Question: I am trying to implement a list with videos like vine or Instagram app. Where they play video plays when list item is shown or fully visible and video pauses when list item gets hided. I am using textureview with media player to play a video from url and added it as list item in recyclerview. Following is my code.
VideosAdapter Class:
'''
public class VideosAdapter extends RecyclerView.Adapter<VideosAdapter.ViewHolder> {
Context context;
private ArrayList<String> urls;
public static class ViewHolder extends RecyclerView.ViewHolder {
public LinearLayout layout;
public TextView textView;
public ViewHolder(View v) {
super(v);
layout = (LinearLayout) v.findViewById(R.id.linearLayout);
textView = (TextView) v.findViewById(R.id.textView);
}
}
public VideosAdapter(Context context, ArrayList<String> urls) {
this.context = context;
this.urls = urls;
}
// Create new views (invoked by the layout manager)
@Override
public VideosAdapter.ViewHolder onCreateViewHolder(ViewGroup parent, int viewType) {
// create a new view
View v = LayoutInflater.from(parent.getContext()).inflate(R.layout.view_main, parent, false);
ViewHolder viewHolder = new ViewHolder(v);
return viewHolder;
}
// Replace the contents of a view (invoked by the layout manager)
@Override
public void onBindViewHolder(ViewHolder holder, int position) {
String url = urls.get(position);
holder.textView.setText(url);
playVideo(holder, url);
}
@Override
public int getItemCount() {
return urls.size();
}
private void playVideo(ViewHolder holder, String url)
{
final CustomVideoPlayer vid = new CustomVideoPlayer(String.valueOf(url), context);
holder.layout.addView(vid);
holder.layout.setOnClickListener(new View.OnClickListener() {
@Override
public void onClick(View v) {
vid.changePlayState();
}
});
}
}
'''
CustomVideoPlayer Class:
'''
public class CustomVideoPlayer extends TextureView implements TextureView.SurfaceTextureListener
{
Context context;
String url;
MediaPlayer mp;
Surface surface;
SurfaceTexture s;
public CustomVideoPlayer(Context context, AttributeSet attrs)
{
super(context, attrs);
this.context = context;
}
public CustomVideoPlayer(String ur, Context context)
{
super(context);
this.setSurfaceTextureListener(this);
this.url = ur;
this.context = context;
}
@Override
public void onSurfaceTextureAvailable(final SurfaceTexture surface, int arg1, int arg2) {
this.s = surface;
Log.d("url", this.url);
startVideo(surface);
}
@Override
public boolean onSurfaceTextureDestroyed(SurfaceTexture arg0) {
return true;
}
@Override
public void onSurfaceTextureSizeChanged(SurfaceTexture arg0, int arg1,int arg2) {
}
@Override
public void onSurfaceTextureUpdated(SurfaceTexture arg0) {
}
public void setVideo(String url)
{
this.url = url;
}
public void startVideo(SurfaceTexture t)
{
this.surface = new Surface(t);
this.mp = new MediaPlayer();
this.mp.setSurface(this.surface);
try {
Uri uri = Uri.parse(this.url);
this.mp.setDataSource(url);
this.mp.prepareAsync();
this.mp.setOnPreparedListener(new MediaPlayer.OnPreparedListener() {
public void onPrepared(MediaPlayer mp) {
mp.setLooping(true);
mp.start();
}
});
} catch (IllegalArgumentException e1) {
e1.printStackTrace();
} catch (SecurityException e1) {
e1.printStackTrace();
} catch (IllegalStateException e1) {
e1.printStackTrace();
} catch (IOException e1) {
e1.printStackTrace();
}
try {
} catch (IllegalArgumentException e) {
e.printStackTrace();
} catch (SecurityException e) {
e.printStackTrace();
} catch (IllegalStateException e) {
e.printStackTrace();
}
try {
} catch (IllegalStateException e) {
e.printStackTrace();
}
}
public void changePlayState()
{
if(this.mp.isPlaying())
this.mp.pause();
else
this.mp.start();
}
}
'''
When i run this code there are multiple issues in it.
1) First two items/videos buffers and play fine. But when i scroll it does not load third video and first video also gets removed from the list.
2) On scroll videos/list items starts buffering again for the item that was already buffered.
3) On fast scroll list gets too laggy and get stuck and crashes.
Attached is the image of logcat that i get while list scroll and video playing.

Can anyone guide me through this? What is the right way to create a list like vine app?
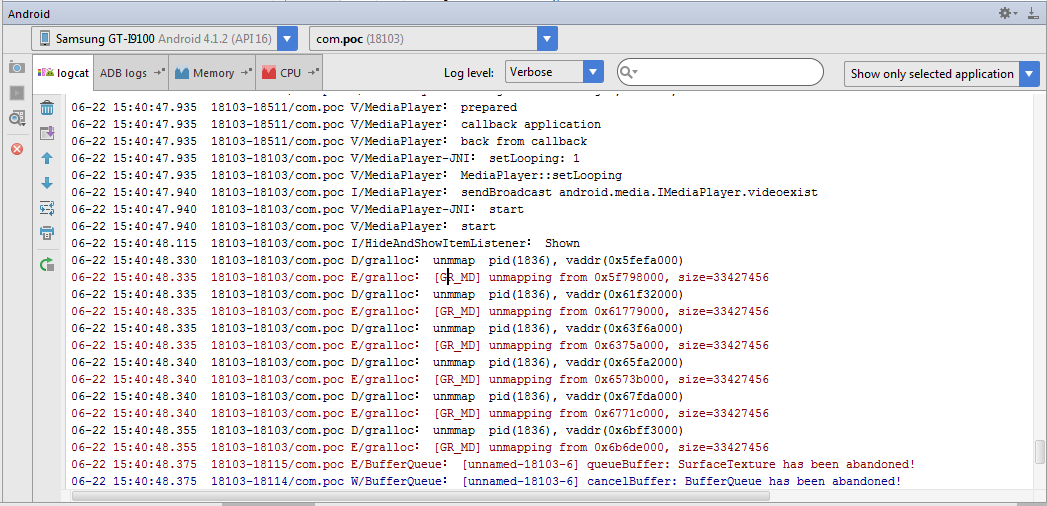
Answer: I was able to achieve that by first downloading the videos from url and then playing it with custom player. Here is how i did in case if anyone else needed that:
1) Get all url's need to be played
2) Start downloading videos (in queue) from urls in local storage and keep a flag in preferences (that a video is already downloaded or not)
3) Assign urls to Adapter in which initialize object of video player controller that handles video playbacks
4) Set addOnScrollListener to check which position/video is currently visible and check if video is already downloaded or not if yes then play it.
Following is complete code:
'''
public class MainActivity extends ActionBarActivity implements IVideoDownloadListener {
private static String TAG = "MainActivity";
private Context context;
private RecyclerView mRecyclerView;
private ProgressBar progressBar;
private VideosAdapter mAdapter;
private RecyclerView.LayoutManager mLayoutManager;
private ArrayList<Video> urls;
VideosDownloader videosDownloader;
@Override
protected void onCreate(Bundle savedInstanceState) {
super.onCreate(savedInstanceState);
setContentView(R.layout.activity_main);
context = MainActivity.this;
mRecyclerView = (RecyclerView) findViewById(R.id.my_recycler_view);
progressBar = (ProgressBar) findViewById(R.id.progressBar);
urls = new ArrayList<Video>();
mRecyclerView.setHasFixedSize(true);
mLayoutManager = new LinearLayoutManager(this);
mRecyclerView.setLayoutManager(mLayoutManager);
mAdapter = new VideosAdapter(MainActivity.this, urls);
mRecyclerView.setAdapter(mAdapter);
videosDownloader = new VideosDownloader(context);
videosDownloader.setOnVideoDownloadListener(this);
if(Utils.hasConnection(context))
{
getVideoUrls();
mRecyclerView.addOnScrollListener(new RecyclerView.OnScrollListener() {
@Override
public void onScrolled(RecyclerView recyclerView, int dx, int dy) {
super.onScrolled(recyclerView, dx, dy);
}
@Override
public void onScrollStateChanged(RecyclerView recyclerView, int newState) {
super.onScrollStateChanged(recyclerView, newState);
if (newState == RecyclerView.SCROLL_STATE_IDLE) {
LinearLayoutManager layoutManager = ((LinearLayoutManager) recyclerView.getLayoutManager());
int firstVisiblePosition = layoutManager.findFirstVisibleItemPosition();
int findFirstCompletelyVisibleItemPosition = layoutManager.findFirstCompletelyVisibleItemPosition();
Video video;
if (urls != null && urls.size() > 0)
{
if (findFirstCompletelyVisibleItemPosition >= 0) {
video = urls.get(findFirstCompletelyVisibleItemPosition);
mAdapter.videoPlayerController.setcurrentPositionOfItemToPlay(findFirstCompletelyVisibleItemPosition);
mAdapter.videoPlayerController.handlePlayBack(video);
}
else
{
video = urls.get(firstVisiblePosition);
mAdapter.videoPlayerController.setcurrentPositionOfItemToPlay(firstVisiblePosition);
mAdapter.videoPlayerController.handlePlayBack(video);
}
}
}
}
});
}
else
Toast.makeText(context, "No internet available", Toast.LENGTH_LONG).show();
}
@Override
public void onVideoDownloaded(Video video) {
mAdapter.videoPlayerController.handlePlayBack(video);
}
private void getVideoUrls()
{
Video video1 = new Video("0", "1", "http://techslides.com/demos/sample-videos/small.mp4");
urls.add(video1);
Video video2 = new Video("1", "2", "http://www.quirksmode.org/html5/videos/big_buck_bunny.mp4");
urls.add(video2);
Video video3 = new Video("2", "3", "http://sample-videos.com/video/mp4/720/big_buck_bunny_720p_1mb.mp4");
urls.add(video3);
Video video4 = new Video("3", "4", "http://dev.exiv2.org/attachments/341/video-2012-07-05-02-29-27.mp4");
urls.add(video4);
Video video5 = new Video("4", "5", "http://techslides.com/demos/sample-videos/small.mp4");
urls.add(video5);
Video video6 = new Video("5", "6", "http://www.quirksmode.org/html5/videos/big_buck_bunny.mp4");
urls.add(video6);
Video video7 = new Video("6", "7", "http://sample-videos.com/video/mp4/720/big_buck_bunny_720p_1mb.mp4");
urls.add(video7);
mAdapter.notifyDataSetChanged();
progressBar.setVisibility(View.GONE);
videosDownloader.startVideosDownloading(urls);
}
}
'''
'''
public class VideosAdapter extends RecyclerView.Adapter<VideosAdapter.ViewHolder> {
private static String TAG = "VideosAdapter";
Context context;
private ArrayList<Video> urls;
public VideoPlayerController videoPlayerController;
public static class ViewHolder extends RecyclerView.ViewHolder {
public TextView textView;
public ProgressBar progressBar;
public RelativeLayout layout;
public ViewHolder(View v) {
super(v);
layout = (RelativeLayout) v.findViewById(R.id.layout);
textView = (TextView) v.findViewById(R.id.textView);
progressBar = (ProgressBar) v.findViewById(R.id.progressBar);
}
}
public VideosAdapter(Context context, final ArrayList<Video> urls) {
this.context = context;
this.urls = urls;
videoPlayerController = new VideoPlayerController(context);
}
// Create new views (invoked by the layout manager)
@Override
public ViewHolder onCreateViewHolder(ViewGroup parent, int viewType) {
// create a new view
View v = LayoutInflater.from(parent.getContext()).inflate(R.layout.view_main, parent, false);
Configuration configuration = context.getResources().getConfiguration();
int screenWidthDp = configuration.screenWidthDp; //The current width of the available screen space, in dp units, corresponding to screen width resource qualifier.
int smallestScreenWidthDp = configuration.smallestScreenWidthDp; //The smallest screen size an application will see in normal operation, corresponding to smallest screen width resource qualifier.
ViewHolder viewHolder = new ViewHolder(v);
int screenWidthPixels = Utils.convertDpToPixel(screenWidthDp, context);
RelativeLayout.LayoutParams rel_btn = new RelativeLayout.LayoutParams(
ViewGroup.LayoutParams.MATCH_PARENT, screenWidthPixels);
viewHolder.layout.setLayoutParams(rel_btn);
return viewHolder;
}
// Replace the contents of a view (invoked by the layout manager)
@Override
public void onBindViewHolder(final ViewHolder holder, int position) {
Video video = urls.get(position);
holder.textView.setText("Video " + video.getId());
final VideoPlayer videoPlayer = new VideoPlayer(context);
RelativeLayout.LayoutParams params = new RelativeLayout.LayoutParams(RelativeLayout.LayoutParams.MATCH_PARENT, RelativeLayout.LayoutParams.MATCH_PARENT);
videoPlayer.setLayoutParams(params);
holder.layout.addView(videoPlayer);
videoPlayerController.loadVideo(video, videoPlayer, holder.progressBar);
videoPlayer.setOnClickListener(new View.OnClickListener() {
@Override
public void onClick(View v) {
videoPlayer.changePlayState();
}
});
}
@Override
public void onViewRecycled(ViewHolder holder) {
super.onViewRecycled(holder);
Log.d(TAG, "onViewRecycledCalled");
holder.layout.removeAllViews();
}
@Override
public int getItemCount() {
return urls.size();
}
}
'''
'''
public class VideosDownloader {
private static String TAG = "VideosDownloader";
Context context;
FileCache fileCache;
IVideoDownloadListener iVideoDownloadListener;
public VideosDownloader(Context context) {
this.context = context;
fileCache = new FileCache(context);
}
/////////////////////////////////////////////////////////////////
// Start downloading all videos from given urls
public void startVideosDownloading(final ArrayList<Video> videosList)
{
Thread thread = new Thread(new Runnable() {
@Override
public void run()
{
for(int i=0; i<videosList.size(); i++)
{
final Video video = videosList.get(i);
String id = video.getId();
String url = video.getUrl();
String isVideoDownloaded = Utils.readPreferences(context, video.getUrl(), "false");
boolean isVideoAvailable = Boolean.valueOf(isVideoDownloaded);
if(!isVideoAvailable)
{
//Download video from url
String downloadedPath = downloadVideo(url);
//Log.i(TAG, "Vides downloaded at: " + downloadedPath);
Activity activity = (Activity) context;
activity.runOnUiThread(new Runnable() {
@Override
public void run() {
Utils.savePreferences(context, video.getUrl(), "true");
iVideoDownloadListener.onVideoDownloaded(video);
}
});
}
}
}
});
thread.start();
}
/////////////////////////////////////////////////////////////////
private String downloadVideo(String urlStr)
{
URL url = null;
File file = null;
try
{
file = fileCache.getFile(urlStr);
url = new URL(urlStr);
long startTime = System.currentTimeMillis();
URLConnection ucon = null;
ucon = url.openConnection();
InputStream is = ucon.getInputStream();
BufferedInputStream inStream = new BufferedInputStream(is, 1024 * 5);
FileOutputStream outStream = new FileOutputStream(file);
byte[] buff = new byte[5 * 1024];
//Read bytes (and store them) until there is nothing more to read(-1)
int len;
while ((len = inStream.read(buff)) != -1) {
outStream.write(buff, 0, len);
}
//clean up
outStream.flush();
outStream.close();
inStream.close();
}
catch (MalformedURLException e) {
e.printStackTrace();
}
catch (IOException e) {
e.printStackTrace();
}
return file.getAbsolutePath();
}
public void setOnVideoDownloadListener(IVideoDownloadListener iVideoDownloadListener) {
this.iVideoDownloadListener = iVideoDownloadListener;
}
}
'''
'''
public class VideoPlayerController {
private static String TAG = "VideoPlayerController";
Context context;
FileCache fileCache;
int currentPositionOfItemToPlay = 0;
Video currentPlayingVideo;
private Map<String, VideoPlayer> videos = Collections.synchronizedMap(new WeakHashMap<String, VideoPlayer>());
private Map<String, ProgressBar> videosSpinner = Collections.synchronizedMap(new WeakHashMap<String, ProgressBar>());
public VideoPlayerController(Context context) {
this.context = context;
fileCache = new FileCache(context);
}
public void loadVideo(Video video, VideoPlayer videoPlayer, ProgressBar progressBar) {
//Add video to map
videos.put(video.getIndexPosition(), videoPlayer);
videosSpinner.put(video.getIndexPosition(), progressBar);
handlePlayBack(video);
}
//This method would check two things
//First if video is downloaded or its local path exist
//Second if the videoplayer of this video is currently showing in the list or visible
public void handlePlayBack(Video video)
{
//Check if video is available
if(isVideoDownloaded(video))
{
// then check if it is currently at a visible or playable position in the listview
if(isVideoVisible(video))
{
//IF yes then playvideo
playVideo(video);
}
}
}
private void playVideo(final Video video)
{
//Before playing it check if this video is already playing
if(currentPlayingVideo != video)
{
//Start playing new url
if(videos.containsKey(video.getIndexPosition()))
{
final VideoPlayer videoPlayer2 = videos.get(video.getIndexPosition());
String localPath = fileCache.getFile(video.getUrl()).getAbsolutePath();
if(!videoPlayer2.isLoaded)
{
videoPlayer2.loadVideo(localPath, video);
videoPlayer2.setOnVideoPreparedListener(new IVideoPreparedListener() {
@Override
public void onVideoPrepared(Video mVideo) {
//Pause current playing video if any
if(video.getIndexPosition() == mVideo.getIndexPosition())
{
if(currentPlayingVideo!=null)
{
VideoPlayer videoPlayer1 = videos.get(currentPlayingVideo.getIndexPosition());
videoPlayer1.pausePlay();
}
videoPlayer2.mp.start();
currentPlayingVideo = mVideo;
}
}
});
}
else
{
//Pause current playing video if any
if(currentPlayingVideo!=null)
{
VideoPlayer videoPlayer1 = videos.get(currentPlayingVideo.getIndexPosition());
videoPlayer1.pausePlay();
}
boolean isStarted = videoPlayer2.startPlay();
{
//Log.i(TAG, "Started playing Video Index: " + video.getIndexPosition());
//Log.i(TAG, "Started playing Video: " + video.getUrl());
}
currentPlayingVideo = video;
}
}
}
else
{
//Log.i(TAG, "Already playing Video: " + video.getUrl());
}
}
private boolean isVideoVisible(Video video) {
//To check if the video is visible in the listview or it is currently at a playable position
//we need the position of this video in listview and current scroll position of the listview
int positionOfVideo = Integer.valueOf(video.getIndexPosition());
if(currentPositionOfItemToPlay == positionOfVideo)
return true;
return false;
}
private boolean isVideoDownloaded(Video video) {
String isVideoDownloaded = Utils.readPreferences(context, video.getUrl(), "false");
boolean isVideoAvailable = Boolean.valueOf(isVideoDownloaded);
if(isVideoAvailable)
{
//If video is downloaded then hide its progress
hideProgressSpinner(video);
return true;
}
showProgressSpinner(video);
return false;
}
private void showProgressSpinner(Video video) {
ProgressBar progressBar = videosSpinner.get(video.getIndexPosition());
if(progressBar!=null)
progressBar.setVisibility(View.VISIBLE);
}
private void hideProgressSpinner(Video video) {
ProgressBar progressBar = videosSpinner.get(video.getIndexPosition());
if(progressBar!=null && progressBar.isShown())
{
progressBar.setVisibility(View.GONE);
Log.i(TAG, "ProgressSpinner Hided Index: " + video.getIndexPosition());
}
}
public void setcurrentPositionOfItemToPlay(int mCurrentPositionOfItemToPlay) {
currentPositionOfItemToPlay = mCurrentPositionOfItemToPlay;
}
}
'''
'''
public class VideoPlayer extends TextureView implements TextureView.SurfaceTextureListener {
private static String TAG = "VideoPlayer";
/**This flag determines that if current VideoPlayer object is first item of the list if it is first item of list*/
boolean isFirstListItem;
boolean isLoaded;
boolean isMpPrepared;
IVideoPreparedListener iVideoPreparedListener;
Video video;
String url;
MediaPlayer mp;
Surface surface;
SurfaceTexture s;
public VideoPlayer(Context context) {
super(context);
}
public VideoPlayer(Context context, AttributeSet attrs)
{
super(context, attrs);
}
public void loadVideo(String localPath, Video video) {
this.url = localPath;
this.video = video;
isLoaded = true;
if (this.isAvailable()) {
prepareVideo(getSurfaceTexture());
}
setSurfaceTextureListener(this);
}
@Override
public void onSurfaceTextureAvailable(final SurfaceTexture surface, int width, int height) {
isMpPrepared = false;
prepareVideo(surface);
}
@Override
public void onSurfaceTextureSizeChanged(SurfaceTexture surface, int width, int height) {
}
@Override
public boolean onSurfaceTextureDestroyed(SurfaceTexture surface) {
if(mp!=null)
{
mp.stop();
mp.reset();
mp.release();
mp = null;
}
return false;
}
@Override
public void onSurfaceTextureUpdated(SurfaceTexture surface) {
}
public void prepareVideo(SurfaceTexture t)
{
this.surface = new Surface(t);
mp = new MediaPlayer();
mp.setSurface(this.surface);
try {
mp.setDataSource(url);
mp.prepareAsync();
mp.setOnPreparedListener(new MediaPlayer.OnPreparedListener() {
public void onPrepared(MediaPlayer mp) {
isMpPrepared = true;
mp.setLooping(true);
iVideoPreparedListener.onVideoPrepared(video);
}
});
} catch (IllegalArgumentException e1) {
e1.printStackTrace();
} catch (SecurityException e1) {
e1.printStackTrace();
} catch (IllegalStateException e1) {
e1.printStackTrace();
} catch (IOException e1) {
e1.printStackTrace();
}
try {
} catch (IllegalArgumentException e) {
e.printStackTrace();
} catch (SecurityException e) {
e.printStackTrace();
} catch (IllegalStateException e) {
e.printStackTrace();
}
try {
} catch (IllegalStateException e) {
e.printStackTrace();
}
}
@Override
protected void onAttachedToWindow() {
super.onAttachedToWindow();
}
@Override
protected void onVisibilityChanged(View changedView, int visibility) {
super.onVisibilityChanged(changedView, visibility);
}
public boolean startPlay()
{
if(mp!=null)
if(!mp.isPlaying())
{
mp.start();
return true;
}
return false;
}
public void pausePlay()
{
if(mp!=null)
mp.pause();
}
public void stopPlay()
{
if(mp!=null)
mp.stop();
}
public void changePlayState()
{
if(mp!=null)
{
if(mp.isPlaying())
mp.pause();
else
mp.start();
}
}
public void setOnVideoPreparedListener(IVideoPreparedListener iVideoPreparedListener) {
this.iVideoPreparedListener = iVideoPreparedListener;
}
}
'''
'''
public interface IVideoDownloadListener {
public void onVideoDownloaded(Video video);
}
'''
'''
public interface IVideoPreparedListener {
public void onVideoPrepared(Video video);
}
'''